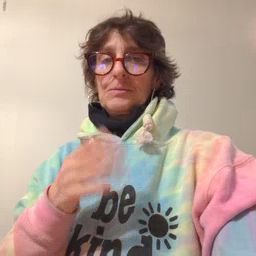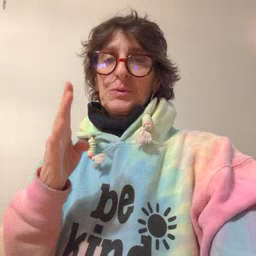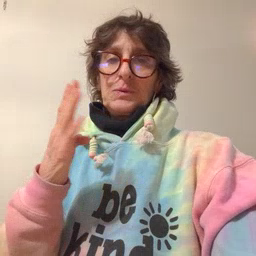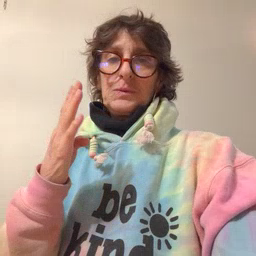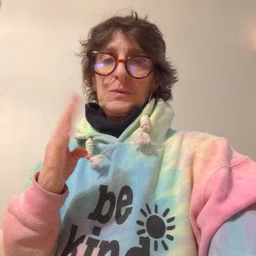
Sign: blue